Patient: sex M, age 75
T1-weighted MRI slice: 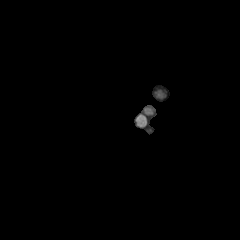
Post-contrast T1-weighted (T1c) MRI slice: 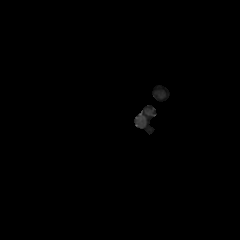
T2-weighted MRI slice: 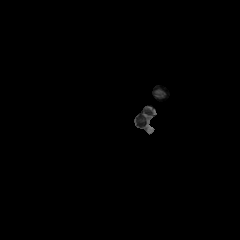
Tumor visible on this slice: no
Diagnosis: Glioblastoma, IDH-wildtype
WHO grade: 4